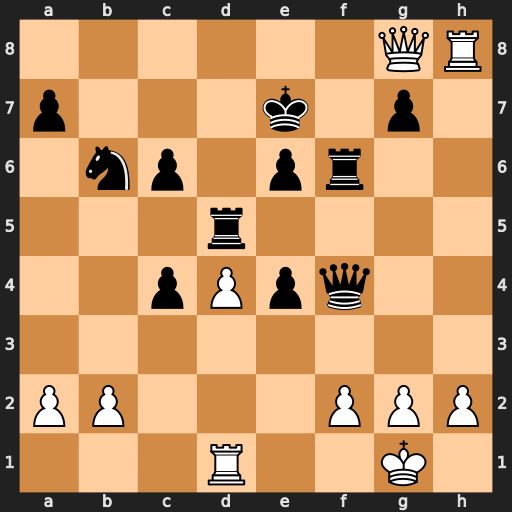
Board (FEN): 6QR/p3k1p1/1np1pr2/3r4/2pPpq2/8/PP3PPP/3R2K1
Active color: w
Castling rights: -
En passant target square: -
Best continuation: Qe8+ Kd6 Qb8+